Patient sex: M
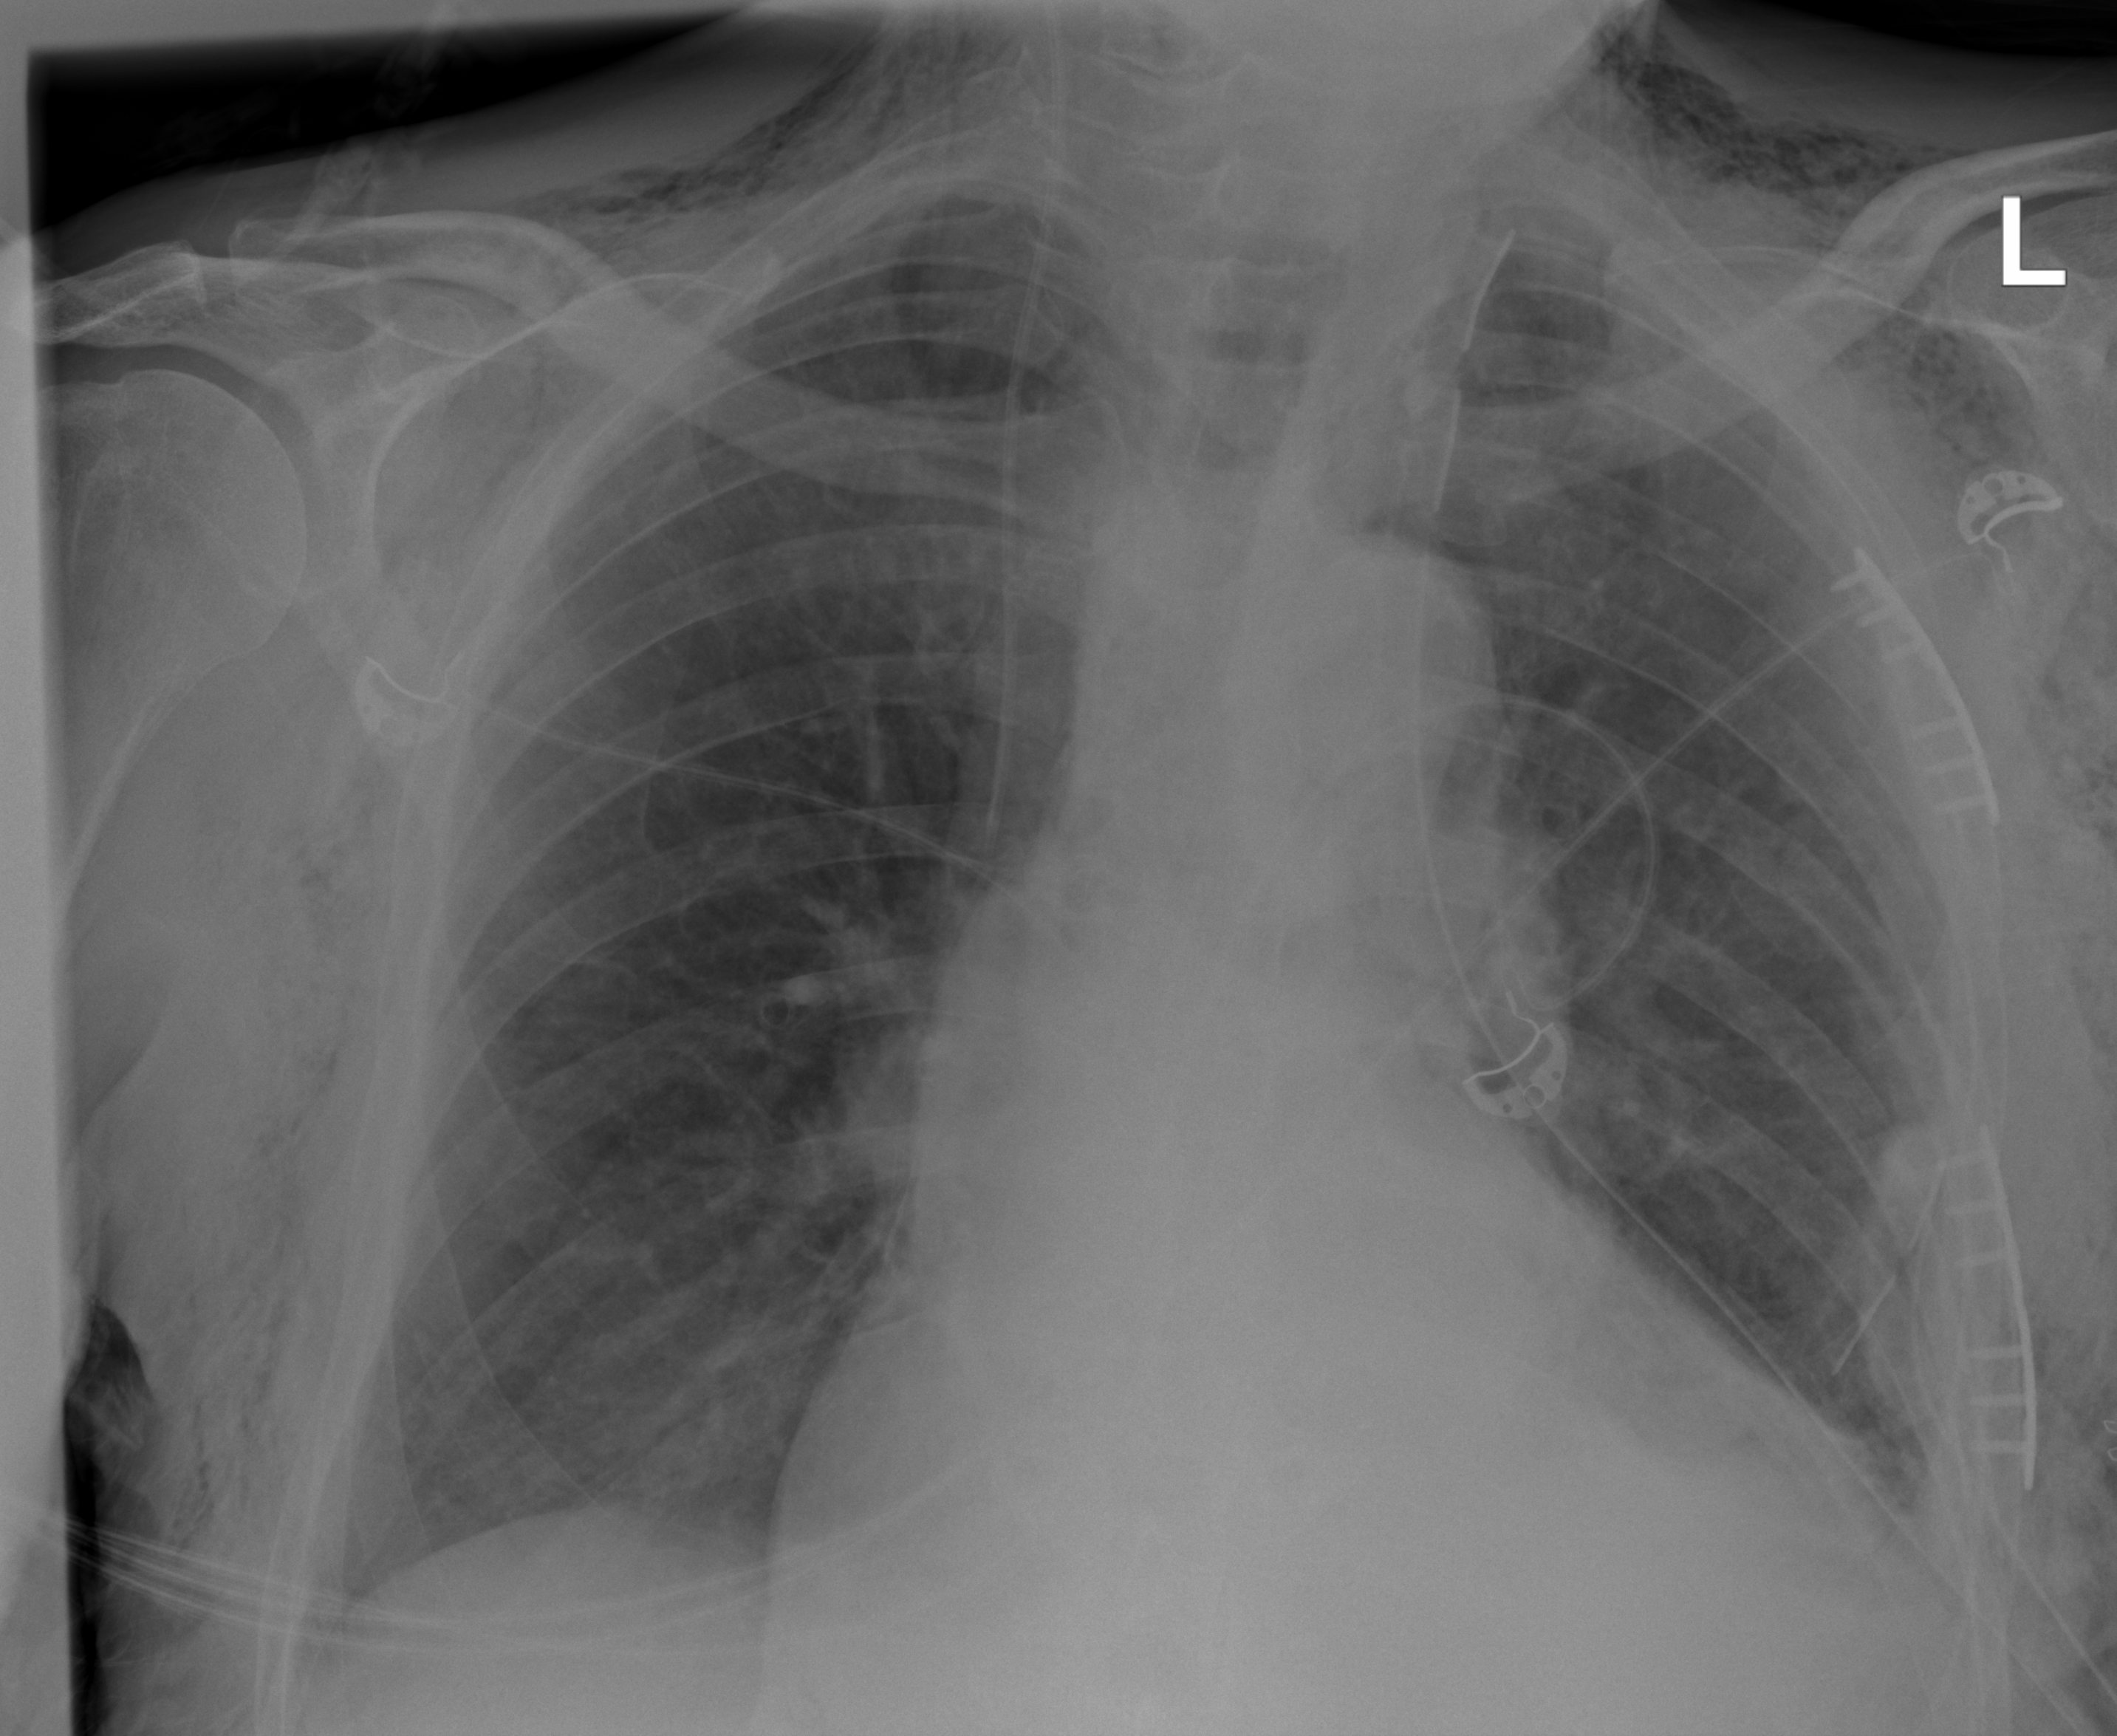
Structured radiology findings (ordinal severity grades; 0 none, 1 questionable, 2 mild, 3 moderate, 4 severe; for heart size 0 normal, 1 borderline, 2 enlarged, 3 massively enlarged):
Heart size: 2
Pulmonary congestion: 0
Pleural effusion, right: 0
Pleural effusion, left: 2
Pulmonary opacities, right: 0
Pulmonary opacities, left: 0
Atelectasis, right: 0
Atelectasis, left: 2